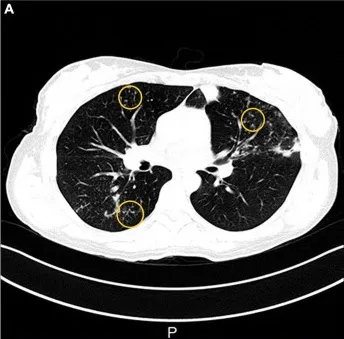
In August 2022, CT shows bronchiectasis with micronodular infiltrates with a "tree-in-bud" pattern in the right lower lobe and left lingula.
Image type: radiology (ct)